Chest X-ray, PA view. Patient: 61 years old, sex F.
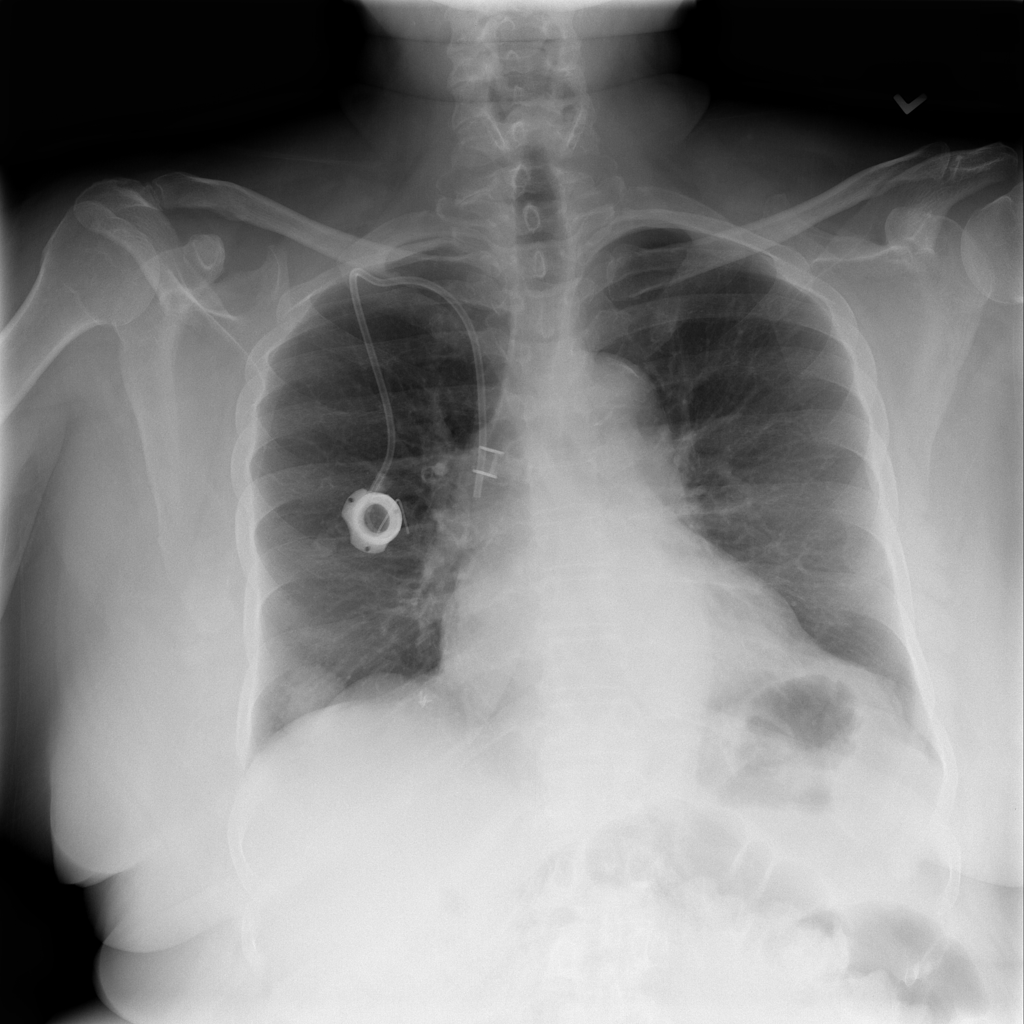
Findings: Atelectasis, Consolidation